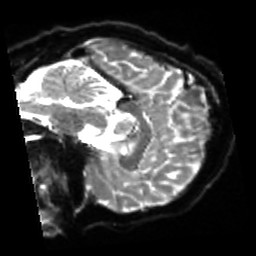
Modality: sbref
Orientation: sagittal
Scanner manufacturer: siemens
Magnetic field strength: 3 T
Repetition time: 4 s
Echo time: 0.0594 s